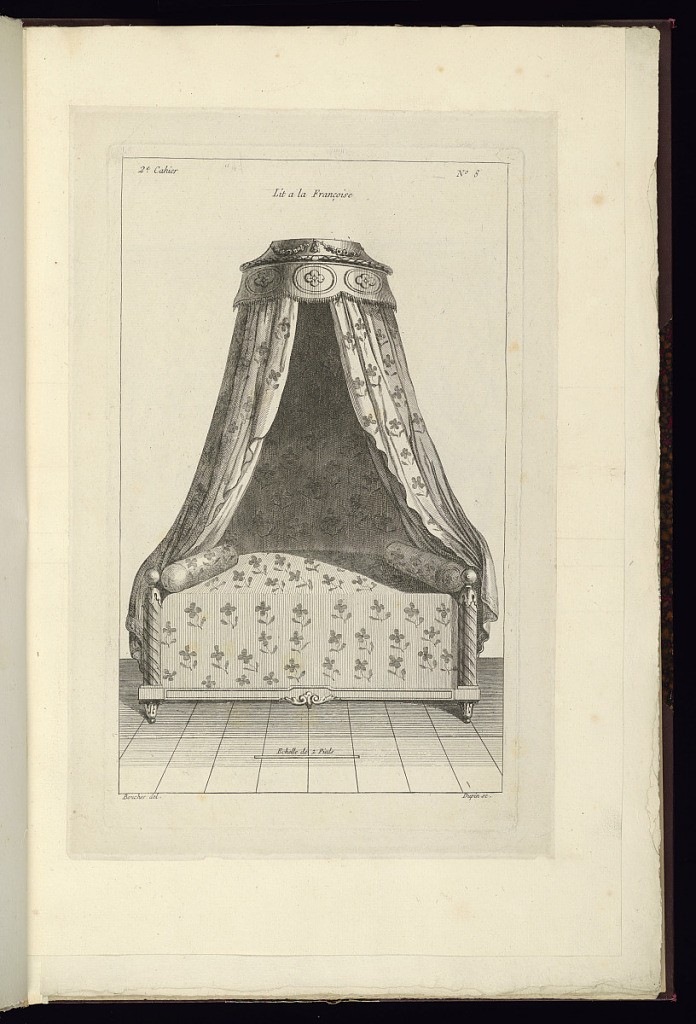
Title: Lit à la Françoise
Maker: Juste-François Boucher, French, 1736 – 1782
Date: ca. 1775
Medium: Engraving on off white laid paper
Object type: Print
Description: Design for a bed placed with its length against the wall, and a canopy over the center. The canopy and the bedding are decorated with rosettes. The plate is signed.